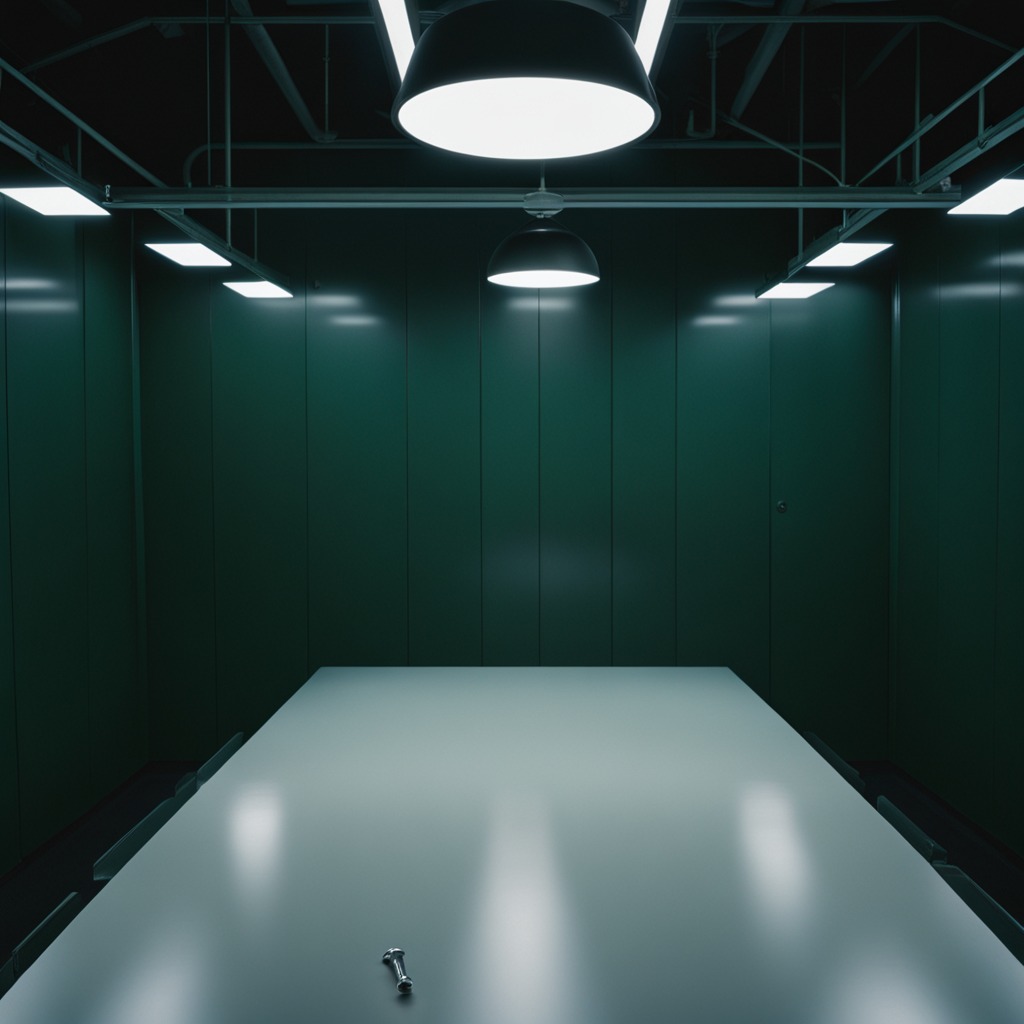
A metal screw lying on a clean empty table in a railway signal maintenance room lit by harsh overhead fluorescents photorealistic surface textures crisp shadows high dynamic range